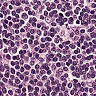
Metastatic tissue present: no